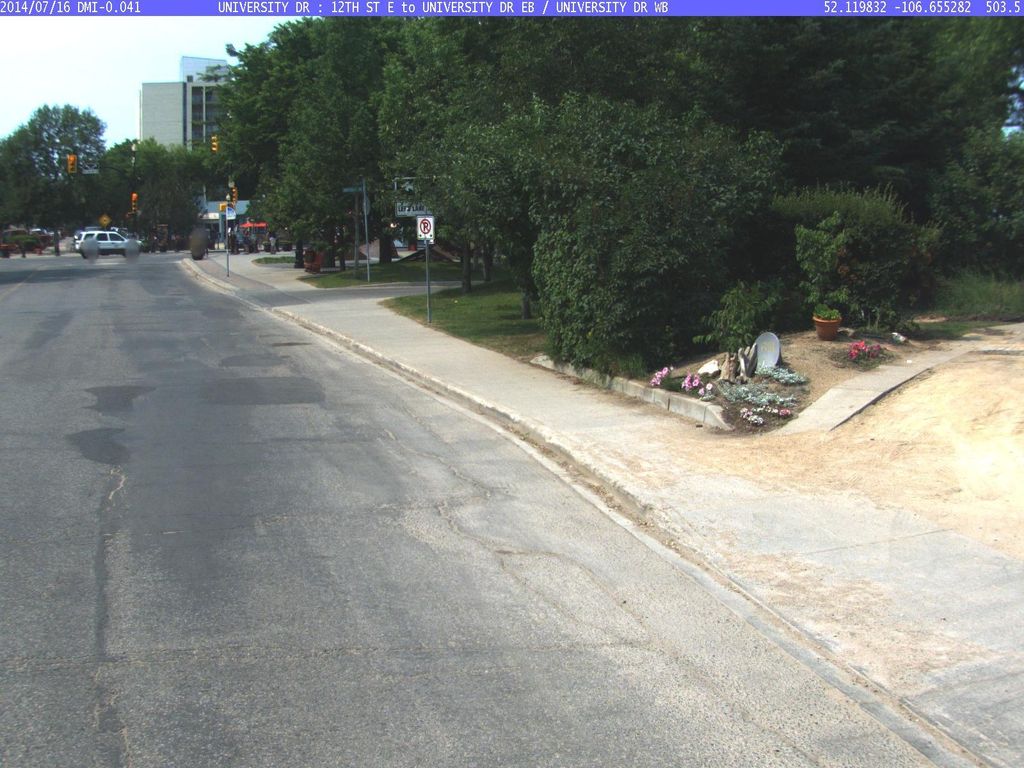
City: saskatoon